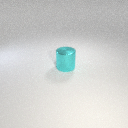
large cyan metal cylinder